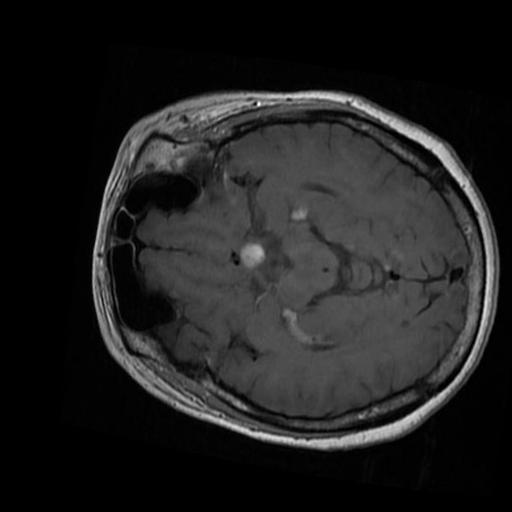
Label: brain_tumor